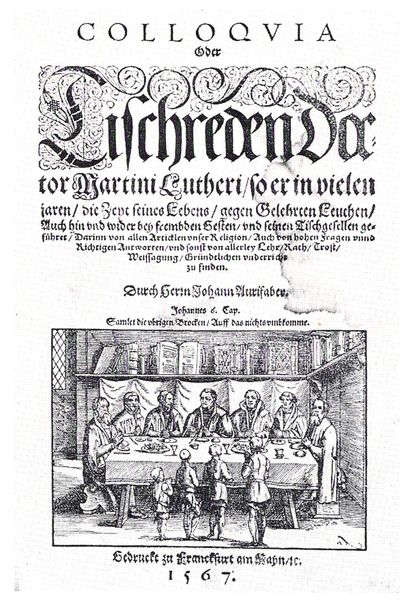
Titel: Colloqvia Oder Tischreden Doctor Martini Lutheri
Institution: (Seriendruck)
Schlagwörter: weiß, menschen, sitzen, fenster, frau, grau, holz, männer, raum, reden, schwarz, tisch, zimmer, gespräch, ornament, versammlung, bart, regal, bild, tischtuch, vorhang, gitter, blatt, kinder, ranken, schrift, bücher, jungen, knaben, grafik, graphik, saal, essen, tafel, runde, lesen, verzierung, deutsch, jahreszahl, buch, druck, stich, titel, seite, illustration, schwarzweiß, text, zeitung, buchstaben, initiale, überschrift, speisen, gastmahl, mahl, mahlzeit, buchseite, deckblatt, titelseite, luther, abendmahl, kupferstich, altdeutsch, latein, frontispiz, martin, reformation, speise, tischrede, druckschrift, majuskel, martin luther, frankfurt, theologen, jolz, sieben männer, 1567, tischreden, rischreden, colloquia, #tischtuch, kolloquium, colloqui, tischrechen